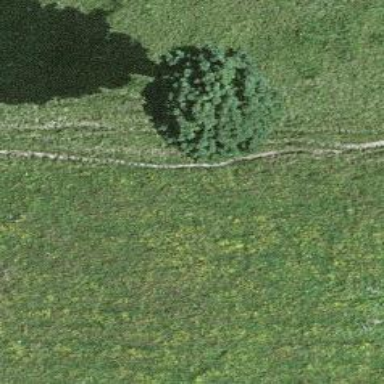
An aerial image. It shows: Path.